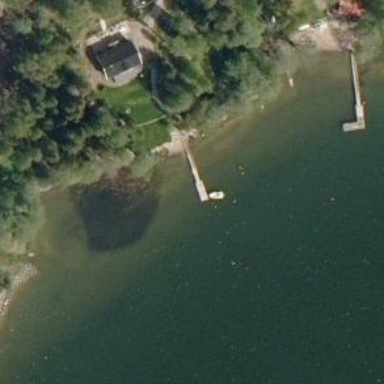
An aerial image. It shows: Man-made pier.